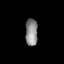
Tissue: prostate
Cell type: B cells
Senescence score: 0.6847
Nuclear area (px): 325
Mean DAPI intensity: 139.145